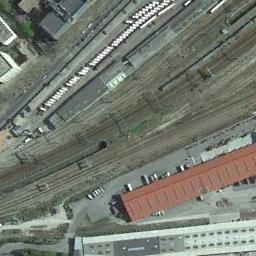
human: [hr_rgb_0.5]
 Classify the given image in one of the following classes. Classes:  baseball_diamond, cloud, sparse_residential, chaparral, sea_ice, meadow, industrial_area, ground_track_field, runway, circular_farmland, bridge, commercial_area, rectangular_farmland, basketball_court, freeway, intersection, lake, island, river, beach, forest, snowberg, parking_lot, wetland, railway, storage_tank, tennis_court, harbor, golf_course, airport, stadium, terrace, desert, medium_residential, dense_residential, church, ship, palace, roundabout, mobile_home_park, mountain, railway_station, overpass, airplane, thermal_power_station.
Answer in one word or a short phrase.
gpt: railway